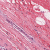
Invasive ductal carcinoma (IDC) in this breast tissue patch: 0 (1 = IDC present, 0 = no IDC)